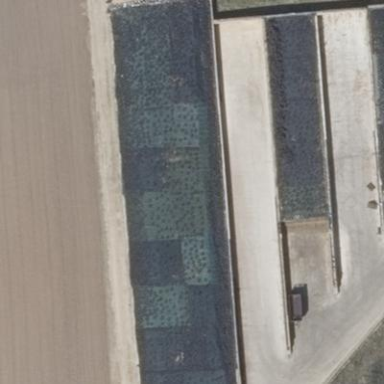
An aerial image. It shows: Bunker silo.